Question: I want to make click listner on button on listview ..i made listview using SimpleAdapter as given code...

'''
SimpleAdapter adapter = new SimpleAdapter(
UserBookmarks.this, bookmarksList,
R.layout.list_view_boookmarks, new String[] { BOOKMARK_NAME , BOOKMARK_CATEGORY , BOOKMARKS_RATTING_BAR, BOOKMARKS_REVIEW_TOTAL , BOOKMARKS_CITY }, new int[] { R.id.business_name , R.id.business_category , R.id.ratting, R.id.review_count,R.id.business_city });
adapter.setViewBinder(new SimpleAdapter.ViewBinder() {
@Override
public boolean setViewValue(View view, Object data, String textRepresentation)
{
if (view.getId() == R.id.removeBookmark)
{
Button b=(Button) view;
b.setOnClickListener( new View.OnClickListener() {
@Override
public void onClick(View v) {
Log.d("HIiiiiiiiiiii", "Button clickeddddddddd");
Toast.makeText(getApplicationContext(), "Click listner called", Toast.LENGTH_SHORT).show();
}
});
return true;
}
return false;
}
});
setListAdapter(adapter);
'''
but onclick listner not working on this code....i have tried too much but could not solve this ....if anyoone get plz answer...
and how to know on which button id user clicked..means list position...
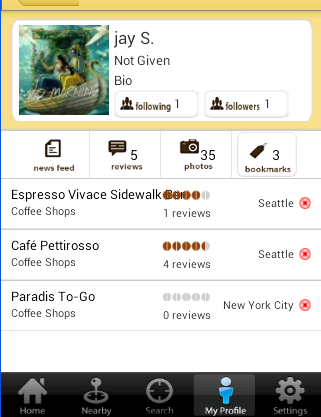
Answer: Check the following code
'''
SimpleAdapter adapter = new SimpleAdapter(UserBookmarks.this, bookmarksList,
R.layout.list_view_boookmarks, new String[] { BOOKMARK_NAME , BOOKMARK_CATEGORY , BOOKMARKS_RATTING_BAR, BOOKMARKS_REVIEW_TOTAL , BOOKMARKS_CITY ,**BUTTONLABEL**}, new int[] { R.id.business_name , R.id.business_category , R.id.ratting, R.id.review_count,R.id.business_city ,**R.id.removeBookmark**});
'''
add the bold field in your code
<URL>